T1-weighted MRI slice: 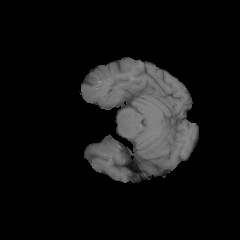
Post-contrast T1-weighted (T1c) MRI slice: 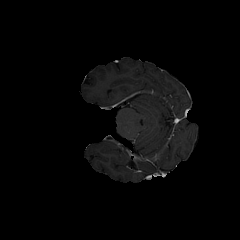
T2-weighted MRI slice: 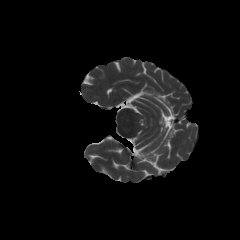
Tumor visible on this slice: no